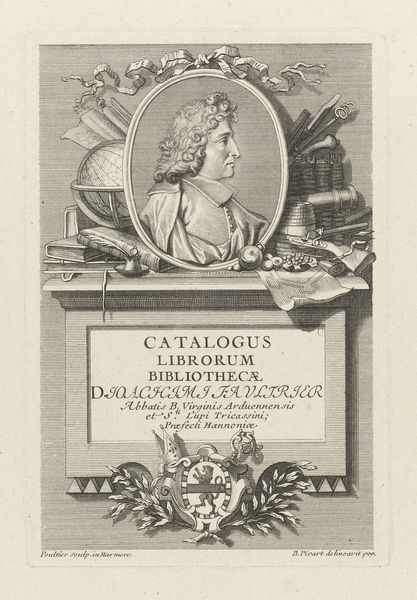
Titel: Portret van Joachim Faultrier
Künstler: Bernard Picart
Standort: Amsterdam
Institution: Rijksmuseum
Schlagwörter: blätter, feder, kopf, mann, nase, profil, schleife, portrait, zweige, locken, oval, perücke, schrift, bücher, banner, tafel, karten, inschrift, ornamente, buch, medaillon, zweig, schwarz weiß, stich, titel, buchstaben, literat, titelblatt, kugel, helm, tinte, buchdruck, titelseite, wappen, medallion, gewehr, man, bibliothek, löwe, tintenfass, paper, kupferstich, globus, welt, books, quill, writing, wissenschaft, weltkugel, latein, katalog, schriftrollen, coat of arms, zirkel, book, columbus, louis, globe, meßinstrumente, grabstichel, quills, catalogue, profil porträt, side profile, catalogbooks, catalog, clobus, bibliotheca